Interaction volume radius: 5 \u00c5
Interaction volume height: 10 \u00c5
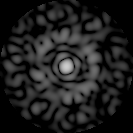
Disorder parameter: 0.8385